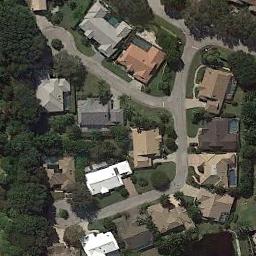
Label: dense_residential